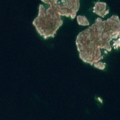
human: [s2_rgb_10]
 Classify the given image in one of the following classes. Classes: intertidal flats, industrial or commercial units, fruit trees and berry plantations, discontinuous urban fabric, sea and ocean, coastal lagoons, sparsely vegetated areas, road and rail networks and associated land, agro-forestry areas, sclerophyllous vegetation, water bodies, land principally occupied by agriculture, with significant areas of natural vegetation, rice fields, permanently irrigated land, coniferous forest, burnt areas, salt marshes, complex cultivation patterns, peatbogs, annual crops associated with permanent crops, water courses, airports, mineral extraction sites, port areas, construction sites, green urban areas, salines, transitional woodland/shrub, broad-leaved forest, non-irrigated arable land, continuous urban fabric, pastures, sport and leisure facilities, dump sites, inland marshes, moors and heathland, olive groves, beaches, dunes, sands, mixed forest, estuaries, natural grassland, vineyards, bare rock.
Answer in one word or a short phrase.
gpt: bare rock, sea and ocean